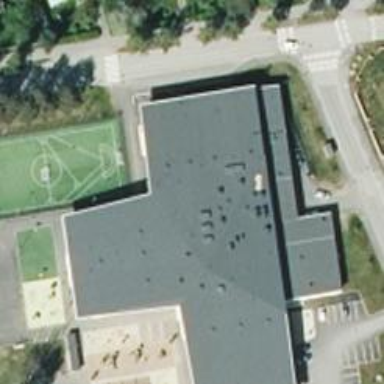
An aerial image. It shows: School building.